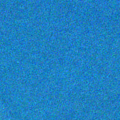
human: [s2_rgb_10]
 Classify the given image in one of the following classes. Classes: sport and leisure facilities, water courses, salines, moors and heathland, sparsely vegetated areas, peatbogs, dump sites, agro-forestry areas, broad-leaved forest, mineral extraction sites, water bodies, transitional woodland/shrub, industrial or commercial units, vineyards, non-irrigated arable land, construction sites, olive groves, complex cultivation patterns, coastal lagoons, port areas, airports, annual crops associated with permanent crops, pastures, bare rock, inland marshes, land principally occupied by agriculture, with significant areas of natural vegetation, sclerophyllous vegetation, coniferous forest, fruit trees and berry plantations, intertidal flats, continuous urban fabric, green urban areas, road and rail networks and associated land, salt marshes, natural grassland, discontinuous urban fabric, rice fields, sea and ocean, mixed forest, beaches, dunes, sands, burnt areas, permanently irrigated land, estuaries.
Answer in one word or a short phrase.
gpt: sea and ocean